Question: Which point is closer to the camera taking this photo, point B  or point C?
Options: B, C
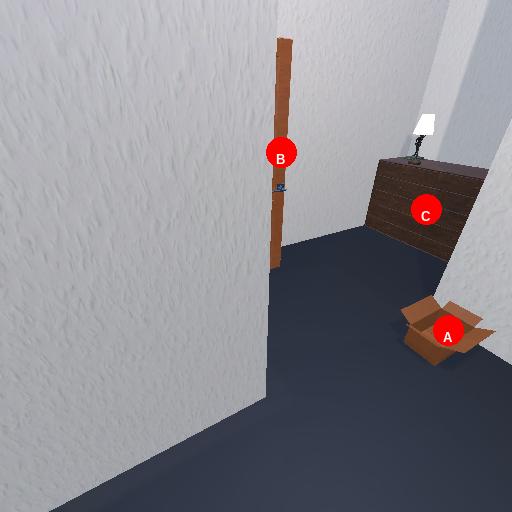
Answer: B